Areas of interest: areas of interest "Residential Area"
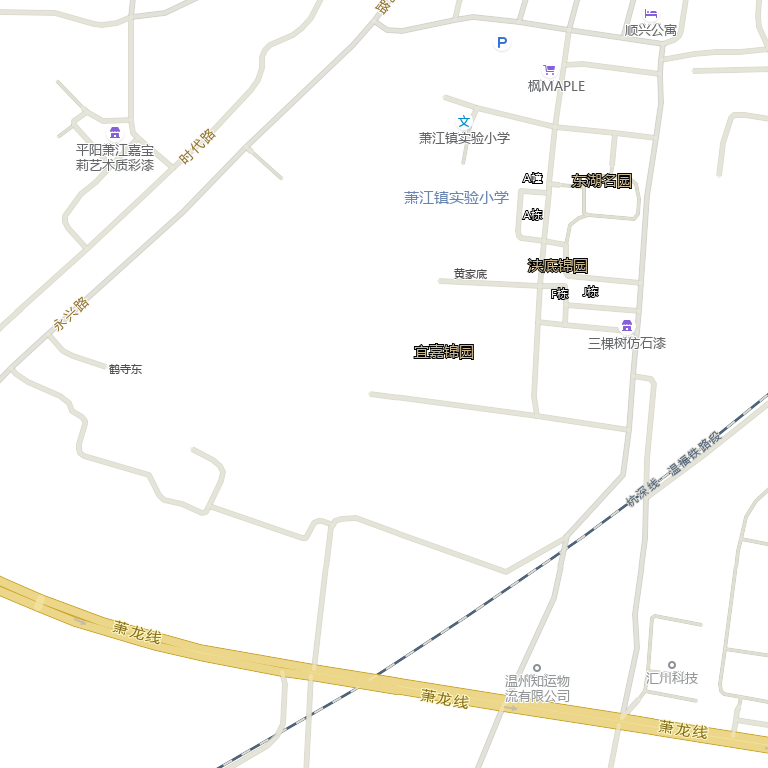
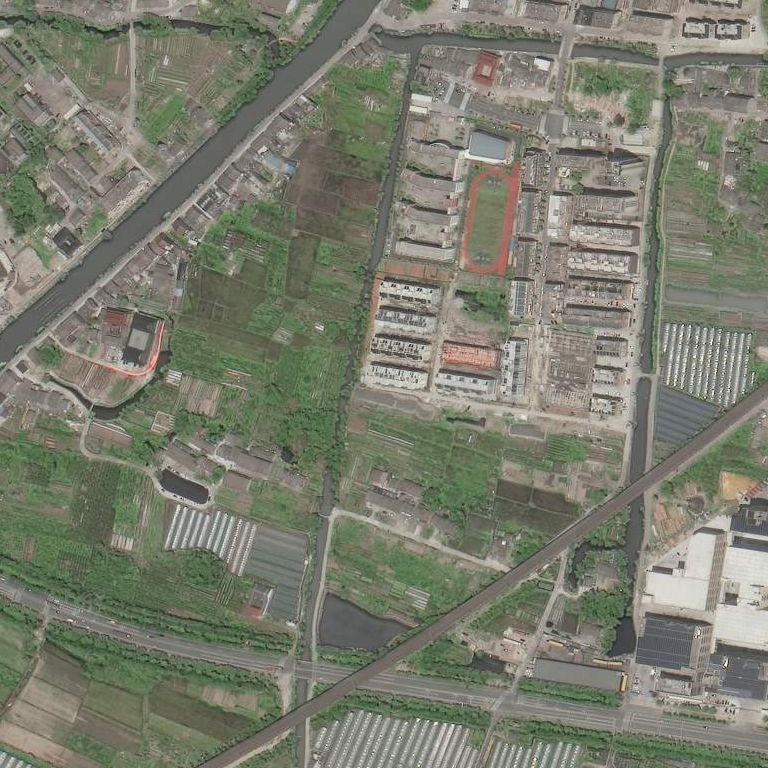